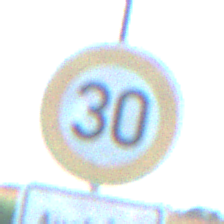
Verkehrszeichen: Geschwindigkeit30
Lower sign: HinweiseAufGefahrenDurchVerbaleAngabe5
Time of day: MorningAfternoon
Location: Outdoor (RoadRail)
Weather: Clear
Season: NotSpecified
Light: Natural